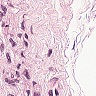
Metastatic tissue present: yes